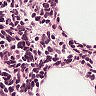
Metastatic tissue present: no